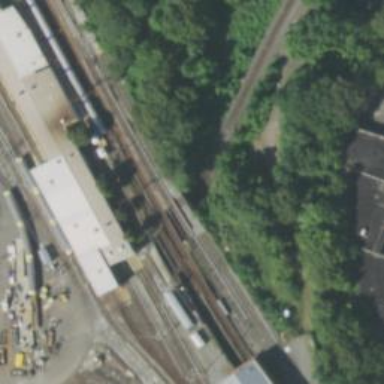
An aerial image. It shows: Siding rail bridge that is electrified.